Question: I am pretty new in WP (I came from Joomla) and I have some doubt regarding how WordPress handles the main menu (I mean the horizontal menu in the header).
As example I use this online test website: <URL>
in this website I have install a theme (that use BootStrap CSS framework) and in the I have a menu called that is correctly shown in the header (As you can see this menu contains the voices: , , )
To show these voices I think that it use this code snippet take from the theme file (Is it true?):
'''
<?php bloginfo('name'); ?></a>
<?php wp_nav_menu(
array(
'menu' => 'main-menu',
'container_class' => 'nav-collapse collapse',
'menu_class' => 'nav',
'fallback_cb' => '',
'menu_id' => 'main-menu',
'walker' => new Bootstrapwp_Walker_Nav_Menu()
)
); ?>
'''
Ok, my doubt is related to he menu behavior in the others preinstalled theme.
For example if I change theme using the preinstalled theme I obtain this screenshot:

As you can see in the header I have a "menu" that show only the voice and not also the other 2 voices that are in my (Home and Google). Why?
Looking in the file of the theme I can find this code snippet that I think represent the menu navabar:
'''
<div id="navbar" class="navbar">
<nav id="site-navigation" class="navigation main-navigation" role="navigation">
<h3 class="menu-toggle"><?php _e( 'Menu', 'twentythirteen' ); ?></h3>
<a class="screen-reader-text skip-link" href="#content" title="<?php esc_attr_e( 'Skip to content', 'twentythirteen' ); ?>"><?php _e( 'Skip to content', 'twentythirteen' ); ?></a>
<?php wp_nav_menu( array( 'theme_location' => 'primary', 'menu_class' => 'nav-menu' ) ); ?>
<?php get_search_form(); ?>
</nav><!-- #site-navigation -->
</div><!-- #navbar -->
'''
I have similar behavior using all the others preinstalled theme. Why in these theme I can't see all the voices as in my actual theme? what is the difference?
Tnx
Andrea
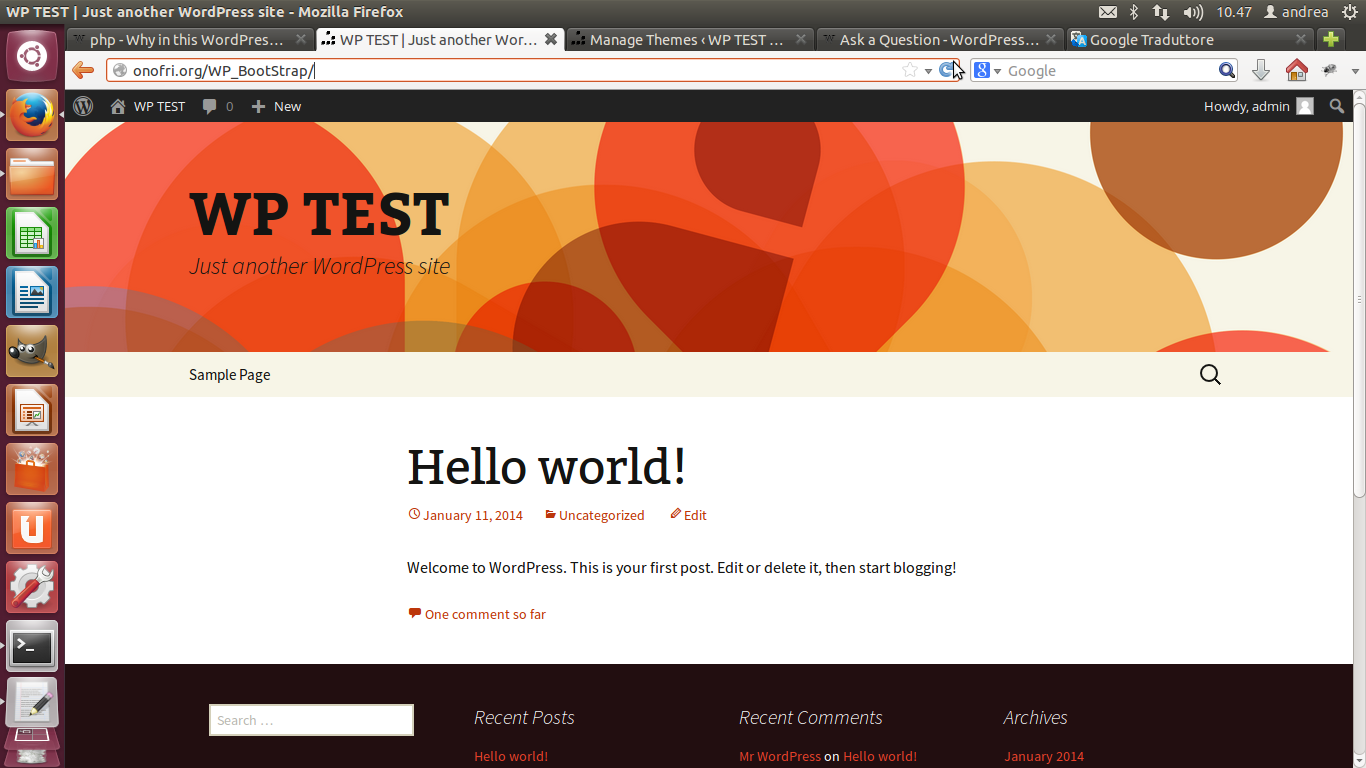
Answer: I think this is because the menu isn't set properly in the Appearances > Menu area. Have you tried it in the other pre-installed themes such as twentytwelve?
At the bottom of the Appearance > Menu screen, you will see an option called "Menu Settings". Make sure that the Theme Locations box is ticked to "Primary".
This simple solution should solve your problem.